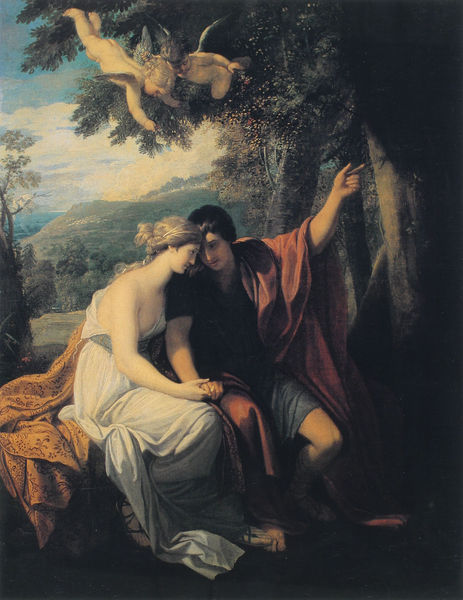
Titel: Angelica und Medoro
Künstler: Benjamin West
Standort: New York, State University of New York at Binghamton, University Art Gallery (Amerika - USA - New York)
Schlagwörter: berg, blau, gemälde, hand, himmel, mann, nackt, umhang, weiß, bäume, landschaft, mädchen, sitzen, brust, finger, frau, kleid, rot, arm, falten, öl, hügel, natur, sonne, haare, mantel, sitzend, stoff, paar, schulter, wald, fliegen, engel, liebe, bank, romantik, sandalen, zeigen, kunst, mythologie, liebespaar, jüngling, romantisch, griechen, toga, nymphe, richtung, amor, putten, cupido, locus amoenus, weisen, reinheit, händchenhalten, burst, gliechenland, nakcte